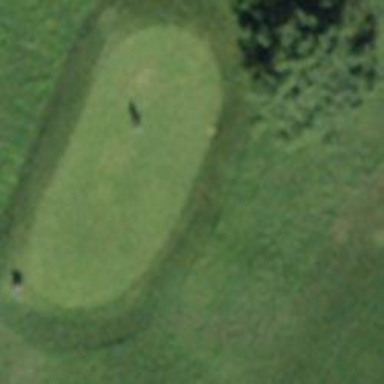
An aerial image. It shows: Golf tee.